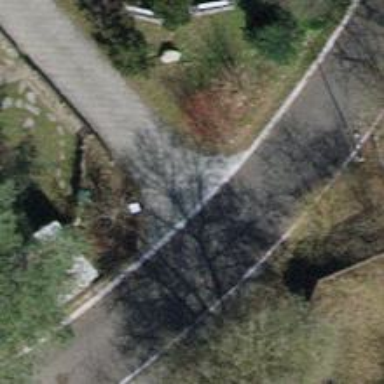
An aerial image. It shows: Residential road.